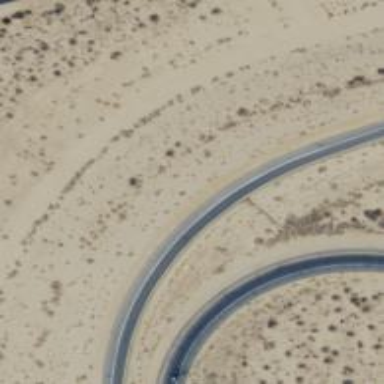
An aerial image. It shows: Asphalt trunk link road.